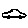
Label: car